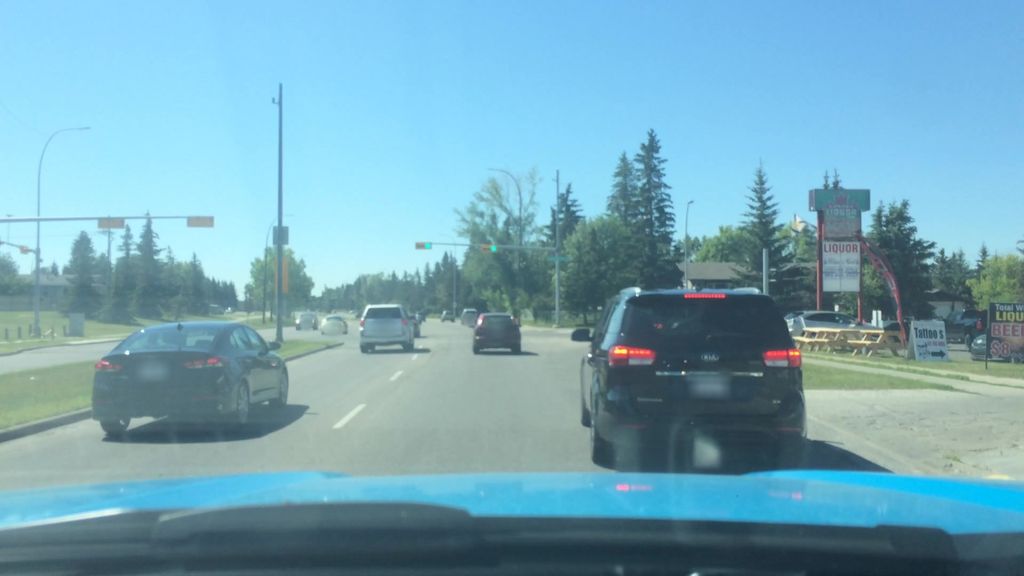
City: calgary